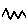
Label: zigzag